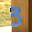
Label: 3